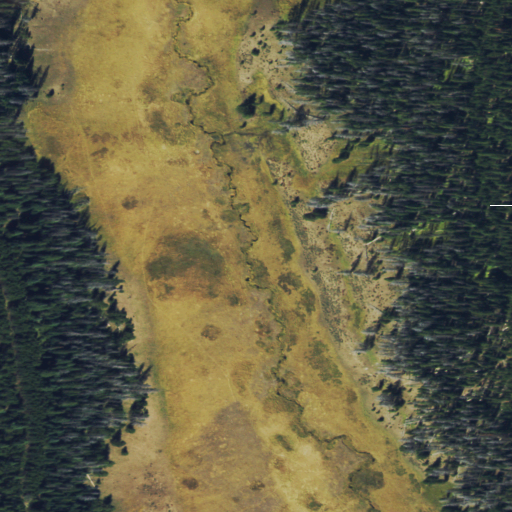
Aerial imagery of plain(s) in Colorado named Ryan Park containing evergreen forest, herbaceous wetlands, and grassland